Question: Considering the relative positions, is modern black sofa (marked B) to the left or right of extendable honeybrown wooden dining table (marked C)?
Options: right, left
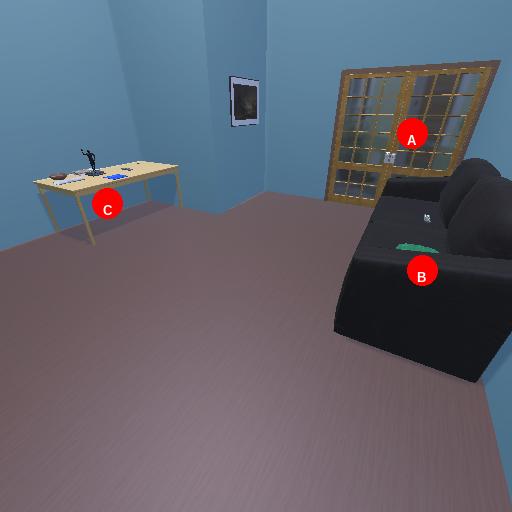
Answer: right